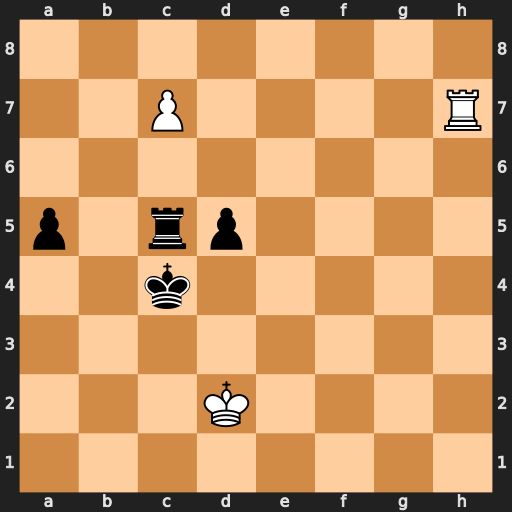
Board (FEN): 8/2P4R/8/p1rp4/2k5/8/3K4/8
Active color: w
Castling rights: -
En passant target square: -
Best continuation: Rh1 Kb5 Rc1 Rxc7 Rxc7